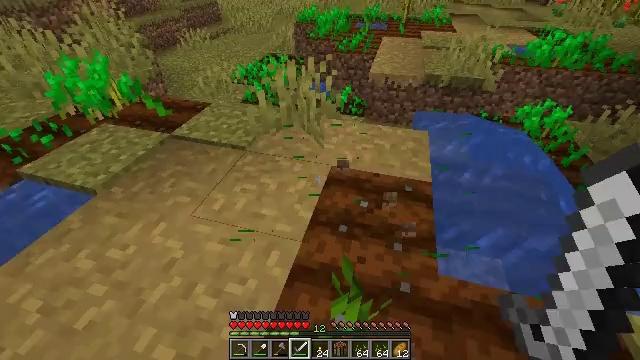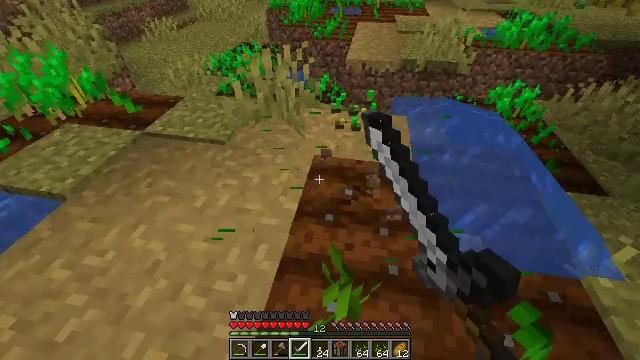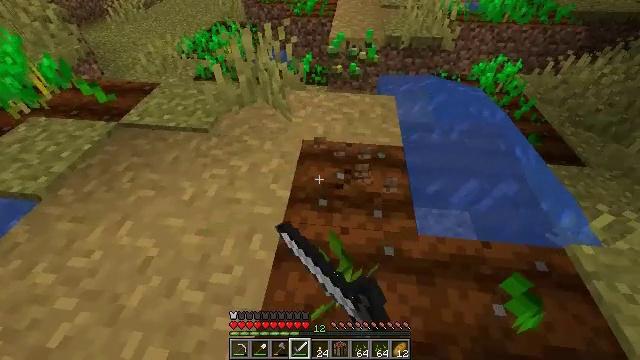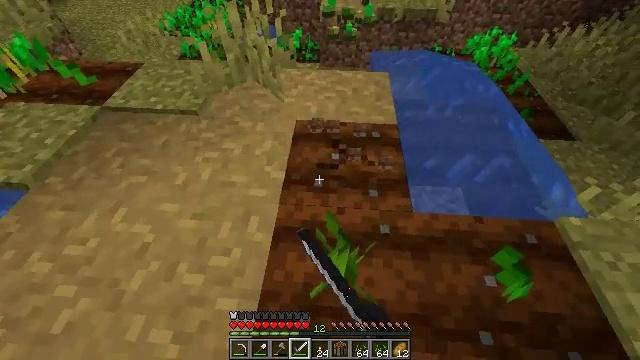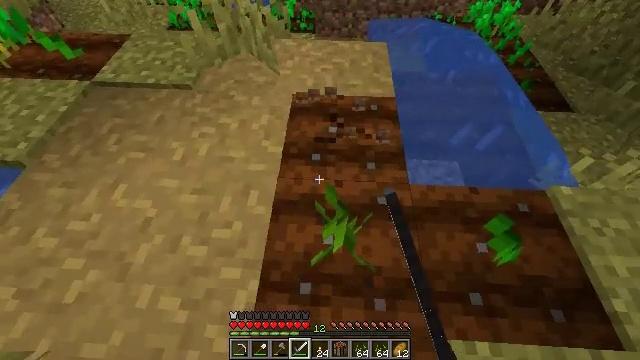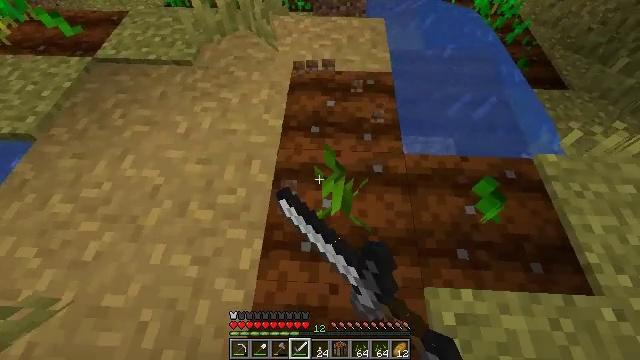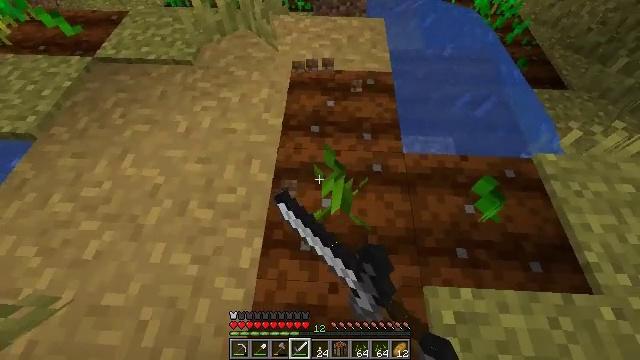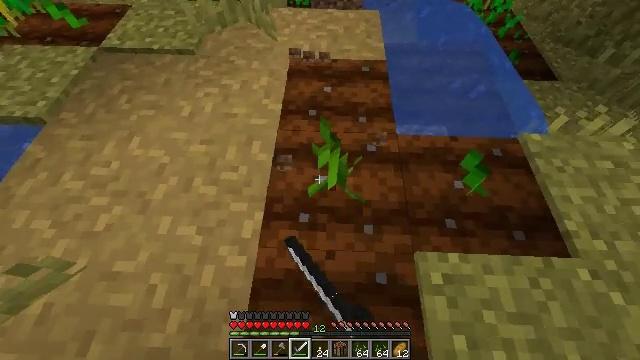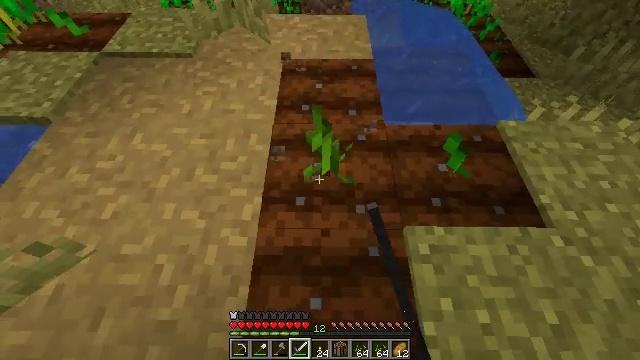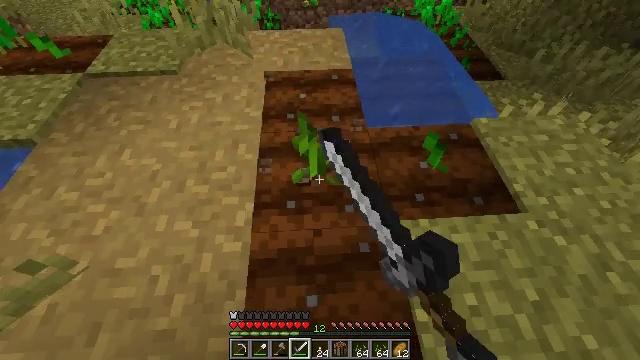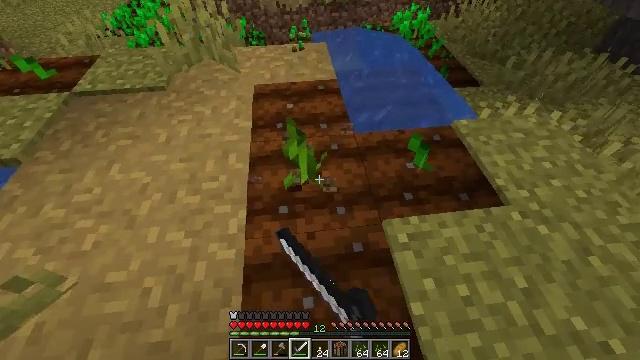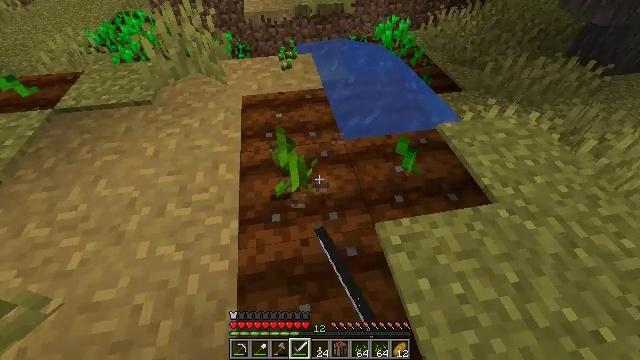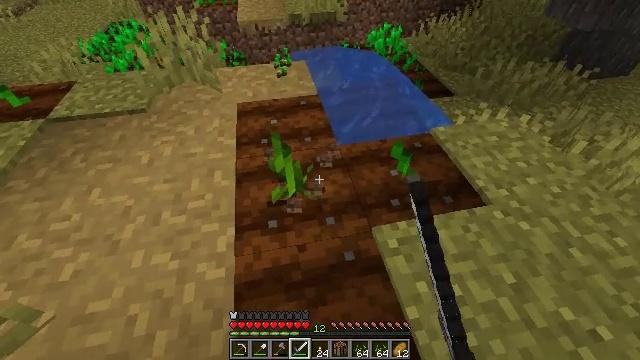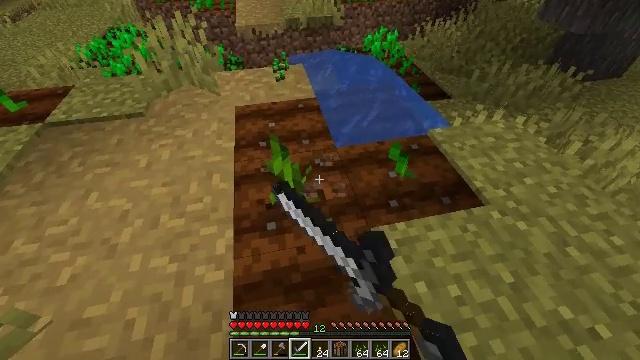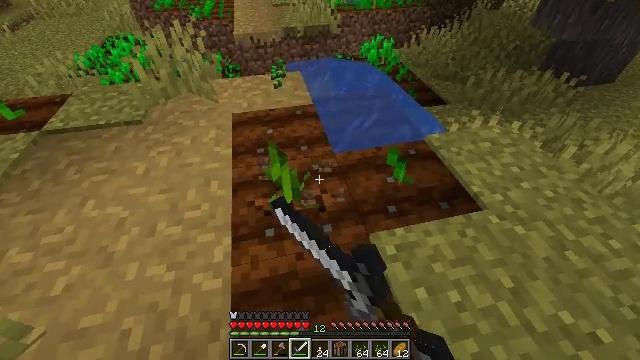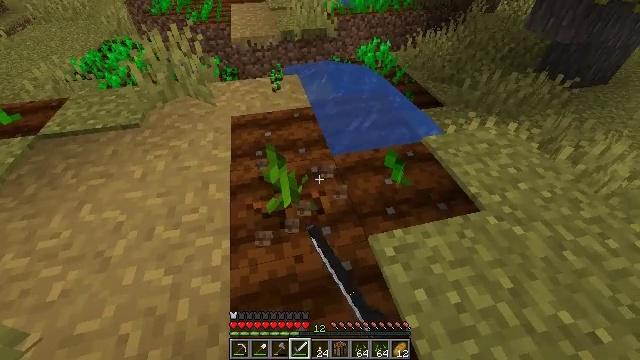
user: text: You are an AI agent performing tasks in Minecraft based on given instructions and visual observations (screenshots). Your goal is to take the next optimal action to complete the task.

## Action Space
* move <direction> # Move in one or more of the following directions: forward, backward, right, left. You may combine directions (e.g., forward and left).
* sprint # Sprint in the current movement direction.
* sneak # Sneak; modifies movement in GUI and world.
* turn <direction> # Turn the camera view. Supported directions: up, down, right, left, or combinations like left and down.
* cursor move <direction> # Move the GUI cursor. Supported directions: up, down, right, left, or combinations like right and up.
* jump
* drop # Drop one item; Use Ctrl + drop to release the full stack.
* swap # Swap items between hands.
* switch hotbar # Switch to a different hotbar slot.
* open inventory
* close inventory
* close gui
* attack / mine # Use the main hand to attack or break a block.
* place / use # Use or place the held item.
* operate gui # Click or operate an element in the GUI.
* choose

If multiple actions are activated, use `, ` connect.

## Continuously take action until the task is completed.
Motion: motion action
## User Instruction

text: Destroy the melon stem in the farm.
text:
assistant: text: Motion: turn right and down, attack / mine
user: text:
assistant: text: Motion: turn right and down, attack / mine
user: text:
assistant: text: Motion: turn right and down, attack / mine
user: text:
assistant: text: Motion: move back, turn right and down, attack / mine
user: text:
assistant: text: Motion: move back, turn down, attack / mine
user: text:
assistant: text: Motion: move back, attack / mine
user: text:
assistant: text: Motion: move back, attack / mine
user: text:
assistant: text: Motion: turn right and up, attack / mine
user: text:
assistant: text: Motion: turn right and up, attack / mine
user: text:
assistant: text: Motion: turn right and up, attack / mine
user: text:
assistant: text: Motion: turn right and up, attack / mine
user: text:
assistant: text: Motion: turn right and up, attack / mine
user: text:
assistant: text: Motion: attack / mine
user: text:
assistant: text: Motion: turn up, attack / mine
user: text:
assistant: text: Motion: attack / mine
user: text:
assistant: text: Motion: attack / mine
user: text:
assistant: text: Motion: turn left, attack / mine
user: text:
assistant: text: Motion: turn left, attack / mine
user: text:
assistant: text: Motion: turn left, attack / mine
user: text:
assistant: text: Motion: turn left, attack / mine
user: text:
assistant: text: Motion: turn left, attack / mine
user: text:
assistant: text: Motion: attack / mine
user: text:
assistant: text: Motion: attack / mine
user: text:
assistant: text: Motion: attack / mine
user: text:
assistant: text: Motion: attack / mine